Field crop: tomato
Growth stage: 1
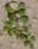
Species: portulaca